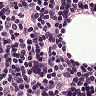
Metastatic tissue present: no